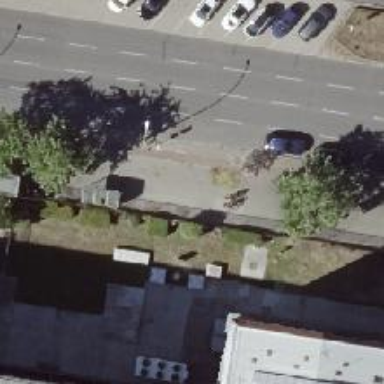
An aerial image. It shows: Platform at public transport location with shelter.